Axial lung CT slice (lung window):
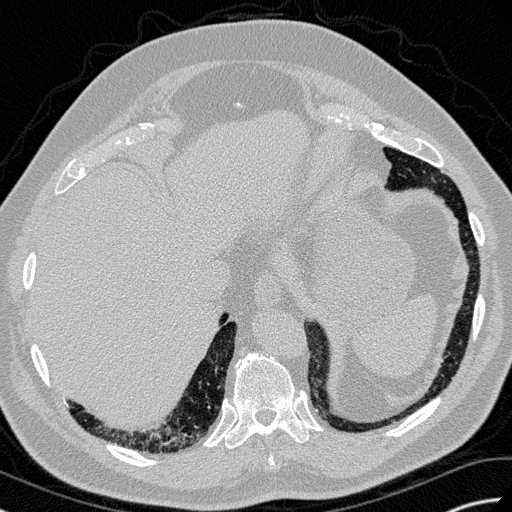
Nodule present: no